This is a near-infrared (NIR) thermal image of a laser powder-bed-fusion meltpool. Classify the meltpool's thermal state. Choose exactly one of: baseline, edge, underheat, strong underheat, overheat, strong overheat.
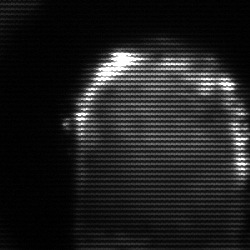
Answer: baseline